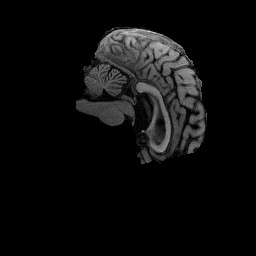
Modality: T1w
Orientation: sagittal
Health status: healthy